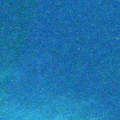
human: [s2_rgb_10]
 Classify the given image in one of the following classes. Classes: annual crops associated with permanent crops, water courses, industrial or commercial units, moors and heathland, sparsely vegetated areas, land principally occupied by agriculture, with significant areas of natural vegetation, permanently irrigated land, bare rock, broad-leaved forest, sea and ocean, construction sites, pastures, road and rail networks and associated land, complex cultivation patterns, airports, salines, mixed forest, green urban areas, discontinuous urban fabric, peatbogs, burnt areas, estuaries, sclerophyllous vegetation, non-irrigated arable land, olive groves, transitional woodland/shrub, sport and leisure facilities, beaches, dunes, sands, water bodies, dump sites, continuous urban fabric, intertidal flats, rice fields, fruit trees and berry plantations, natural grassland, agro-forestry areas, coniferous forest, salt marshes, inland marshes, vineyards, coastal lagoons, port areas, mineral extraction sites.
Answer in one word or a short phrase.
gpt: sea and ocean